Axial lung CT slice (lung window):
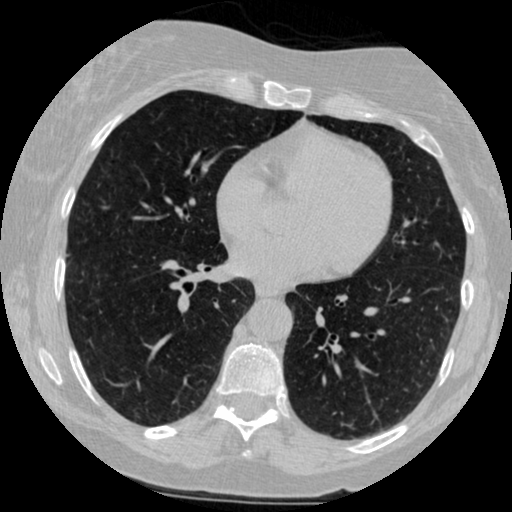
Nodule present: no